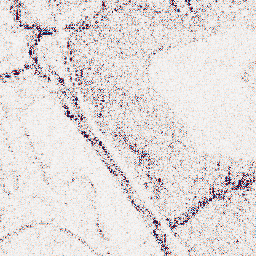
Category: wavelet
Decomposition family: wavelet_reverse_biorthogonal
Decomposition parameters: wavelet: rbio4.4
level: 1
Upsampling method: lanczos
Upsampling parameters: scale: 8
Upsampling scale: 8